Question: I am trying to get <URL> option to work in my datatables.
My initialisation code is this (minimum configuration)
'''
$('#'+id).dataTable( {
"sDom": 'C<"clear">lfrtip'
} );
'''
But it does show the 'show/hide' button (no errors in console). See my table below:

Has anyone encountered this behavior? How can I debug and find where the problem is?
PS:
- <URL>- -
-
Thanks
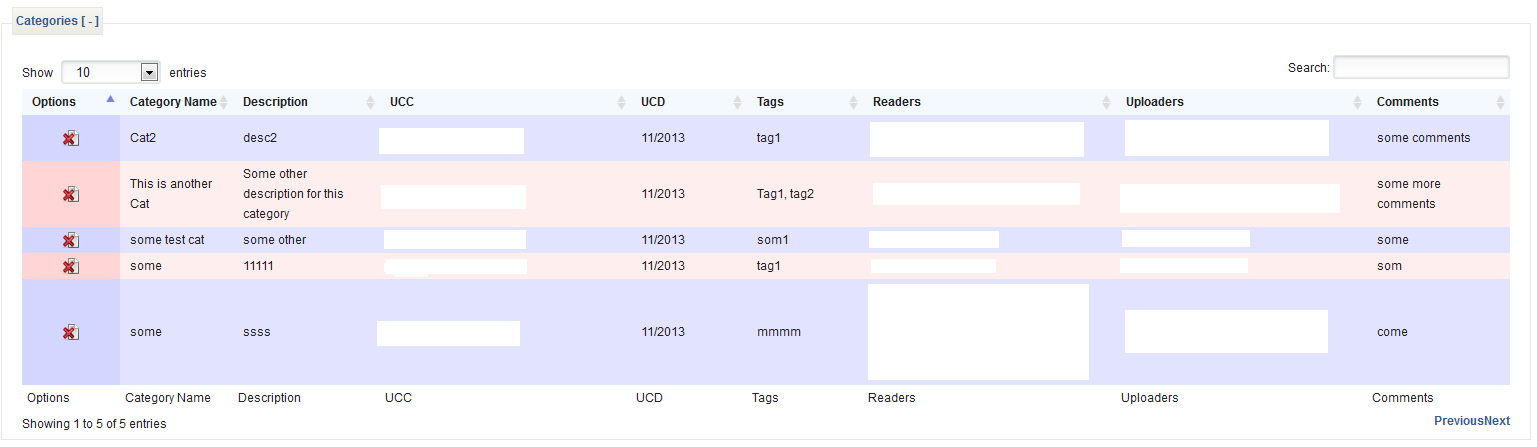
Answer: I've never had this problem. Try using your browser inspector to inspect element and then you'd be able to see if all the right classes have been added to the 'show / hide' button.
You should have this:
<URL>
After clicking the 'show / hide' button to open the dropdown you would normally then get a bunch of extra data appended at the end of the document, right before < /body> It would look like this:
<URL>
Check to make sure that no html is being appended when you click the 'show / hide' (re: second screencast) that at least gives you a start into your debugging voyage.
For another sanity test you can try using an alternate ColVis.js file like this one:
<URL>
It was used to take those screencasts so you know it's working.